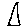
Label: triangle